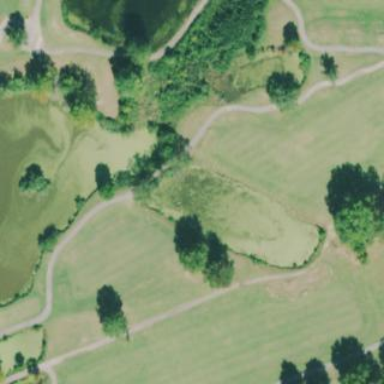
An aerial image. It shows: Water hazard in golf course. The hazard is natural water feature.